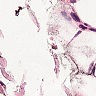
Metastatic tissue present: no